Interaction volume radius: 5 \u00c5
Interaction volume height: 10 \u00c5
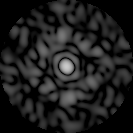
Disorder parameter: 0.825